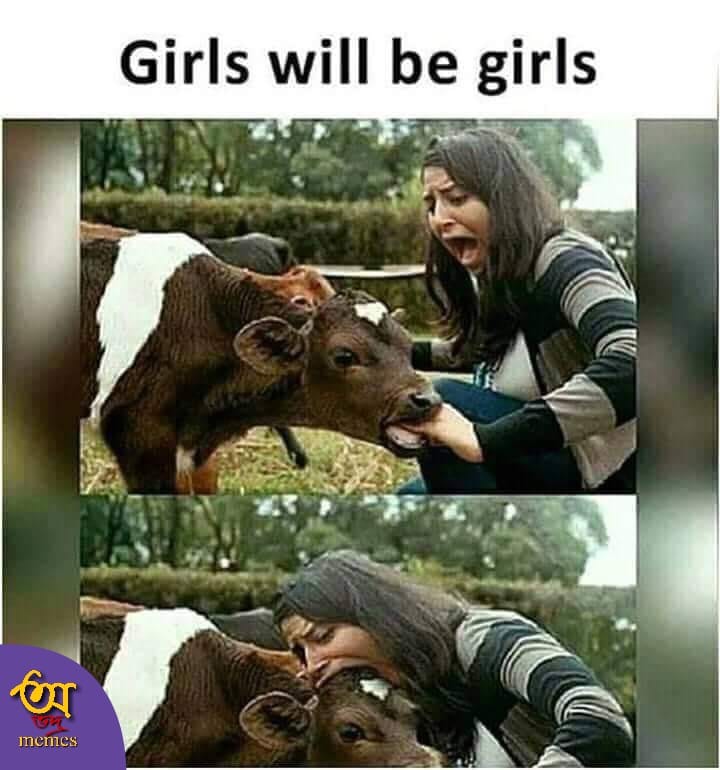
Caption: Girls will be girls
Label: hate